Question: I have the following query working:
'''
select
a.column_value as artigo
from
encomenda e, table(e.artigos) a
where
e.id = 2;
'''
This query returns the following output (one row of type 'menu_t' and another of type 'bebida_menu_t'). Note that this isn't simple text, but an object of a type defined by myself, since this is an object-relational database.

From that result, I want to extract only the 'menu_t' rows. So, I've tried the following query:
'''
select *
from (select
a.column_value as artigo
from
encomenda e, table(e.artigos) a
where e.id = 2) as subquery
where
subquery.artigo is of (menu_t);
'''
Which gives me the error
>
1. 00000 - "SQL command not properly ended"
and I can't understand why.
Seems the problem is the 'as' keyword. So, it should be:
'''
select *
from (select
a.column_value as artigo
from
encomenda e, table(e.artigos) a
where e.id = 2) subquery --removed the 'as' here
where
value(subquery.artigo) is of (menu_t); --added value() because they were inconsistent types
'''
However, now I am getting the error saying that 'subquery.artigo' is an invalid identifier.
>
1. 00000 - "%s: invalid identifier"
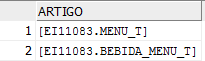
Answer: So, to fix the first problem, as I said in the update, in Oracle we shouldn't use the 'as' keyword on aliases. So, the query becomes:
'''
select *
from (select
a.column_value artigo
from
encomenda e, table(e.artigos) a
where e.id = 2) subquery
where
subquery.artigo is of (menu_t);
'''
But after this, I came up with another error, as described in the update. What was happening was that I was trying use 'is of' in a 'REF', and it was warning me that it was an invalid identifier, but took me some time and many tries to realize the correct query. So, I needed to use 'deref()' on the 'art.column_value' column.
Afterall, I don't even need a nested subquery. The final query is:
'''
select value(e).id id, art.column_value artigo
from encomenda e, table(e.artigos) art
where e.id = 2 and
deref(art.column_value) is of (menu_t);
'''